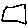
Label: square